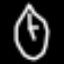
Label: clock